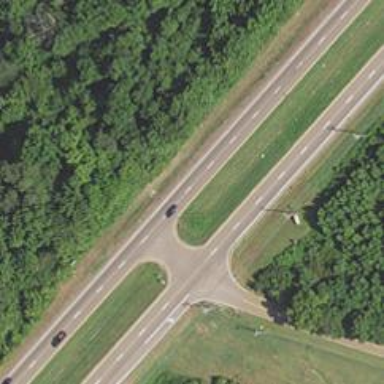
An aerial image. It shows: Asphalt highway with dual carriageway.